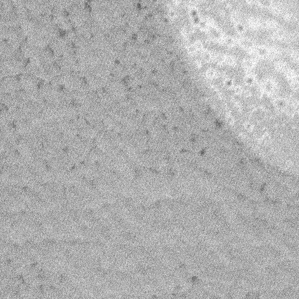
Label: frost